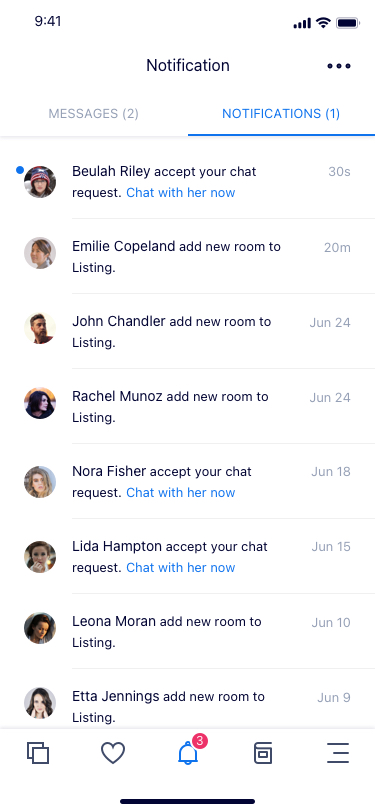
Text in this UI design:
Beulah Riley accept your chat request.
Chat with her now
30s
Nora Fisher accept your chat request.
Chat with her now
Jun 18
Lida Hampton accept your chat request.
Chat with her now
Jun 15
Emilie Copeland add new room to Listing.
20m
John Chandler add new room to Listing.
Jun 24
Rachel Munoz add new room to Listing.
Jun 24
Leona Moran add new room to Listing.
Jun 10
Etta Jennings add new room to Listing.
Jun 9
notifications (1)
Messages (2)